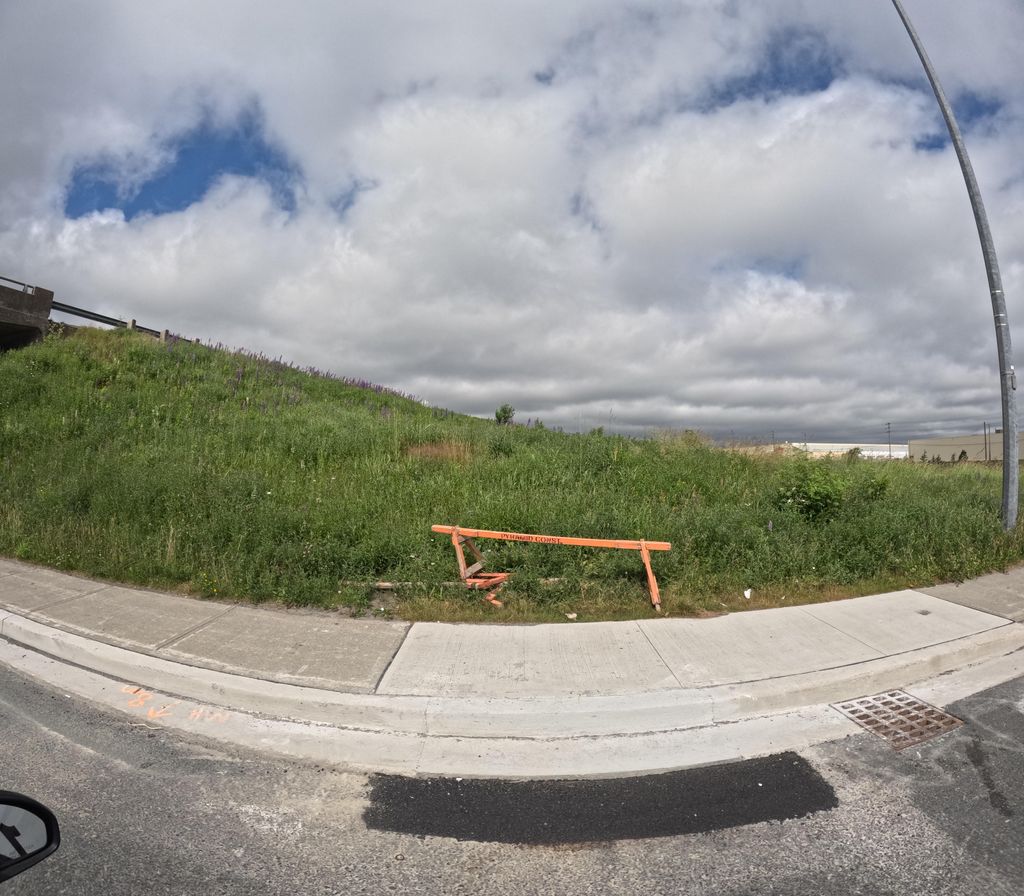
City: st_johns